二年级 · 算术
快乐折纸：还剩多少只千纸鹤没有折？

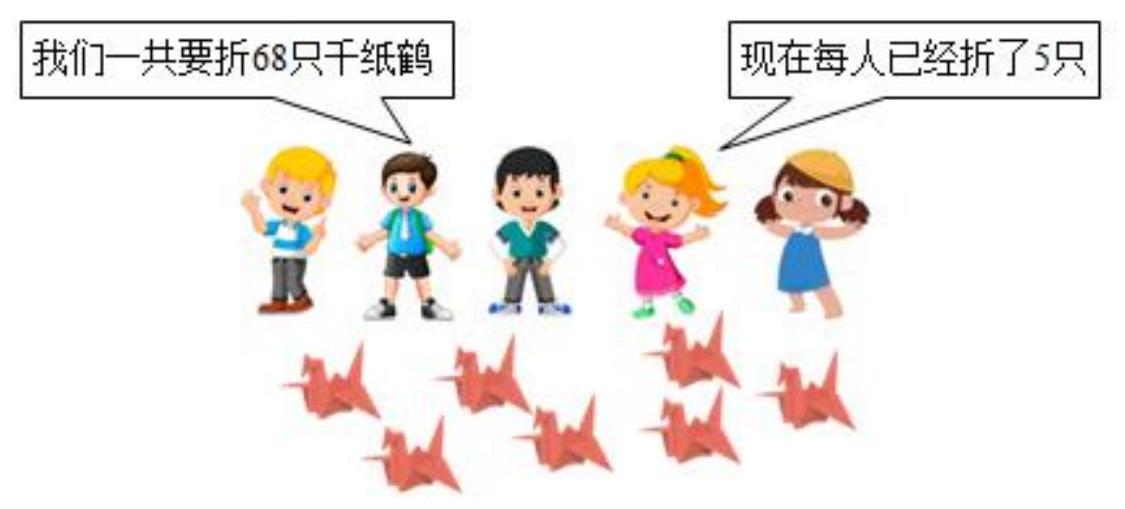
答案: 43 只; 43

【分析】先求出 5 个人现在一共已经折了多少只千纸鹤, 用乘法计算, 即 $(5 \times 5)$ 只; 再用一共要折的数量减去已经折的, 就是剩下没有折的; 据此解答。

【详解】 $68-5 \times 5$

$=68-25$

$=43$ (只)

答: 还剩 43 只千纸鹤没有折。

【点睛】本题考查乘、减混合运算的应用, 关键是要先求出现在已经折了多少只。